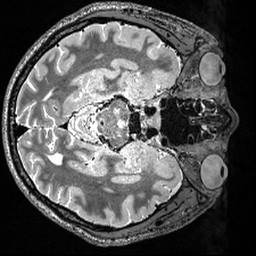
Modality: T2w
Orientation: axial
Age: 24
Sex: male